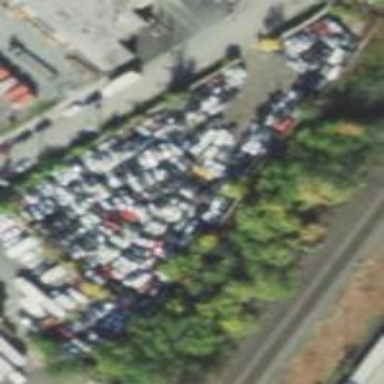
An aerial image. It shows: Scrap yard situated in industrial area.